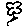
Label: flower